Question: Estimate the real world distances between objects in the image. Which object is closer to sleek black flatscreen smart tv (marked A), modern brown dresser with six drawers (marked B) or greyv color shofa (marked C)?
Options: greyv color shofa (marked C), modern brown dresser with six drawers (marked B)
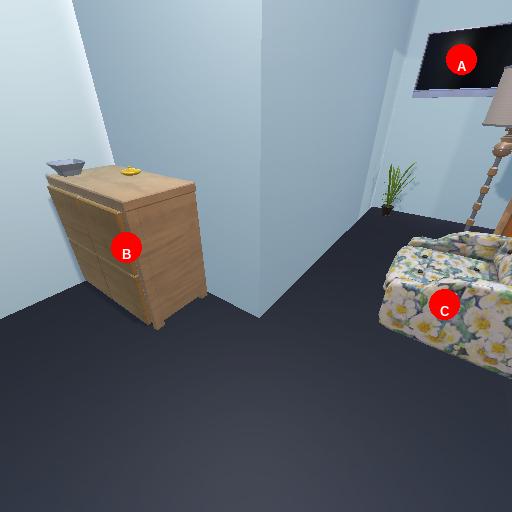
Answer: greyv color shofa (marked C)